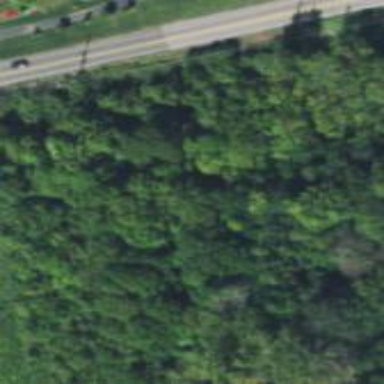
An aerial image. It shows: Forest area.